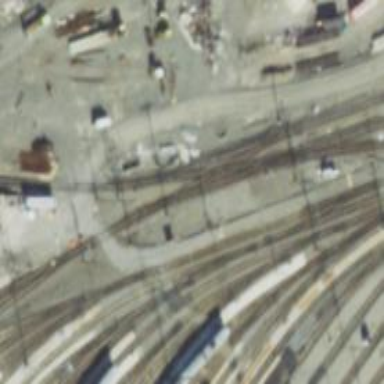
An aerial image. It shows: Railway crossing.